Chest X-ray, PA view. Patient: 55 years old, sex F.
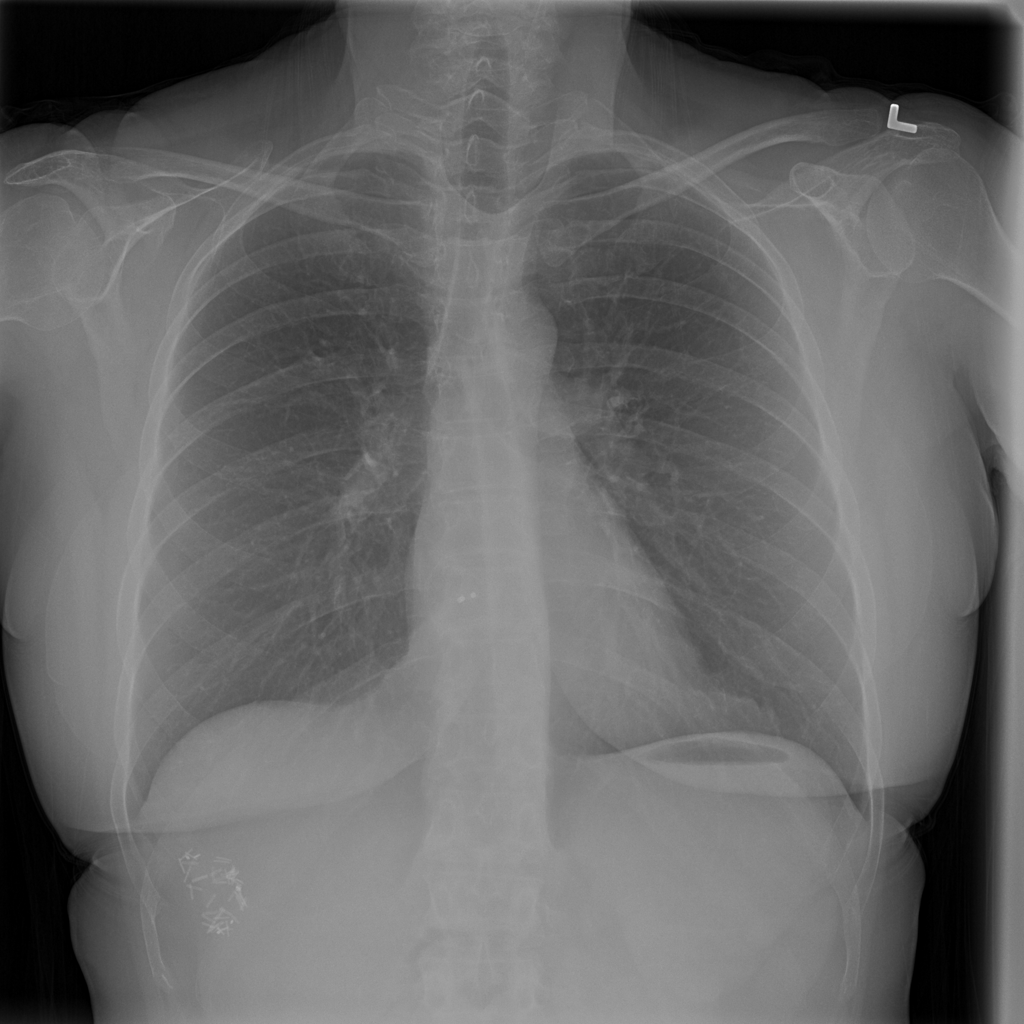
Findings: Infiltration